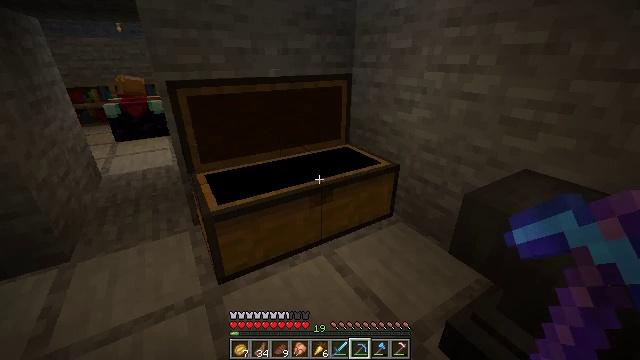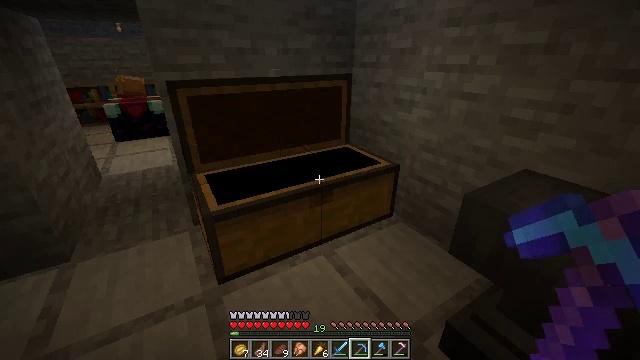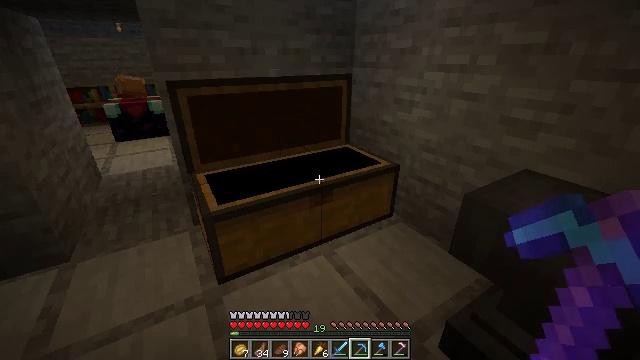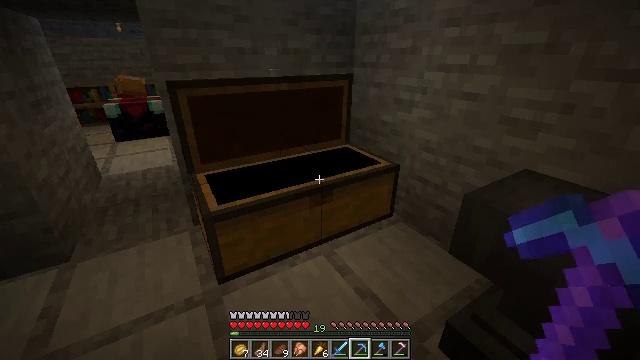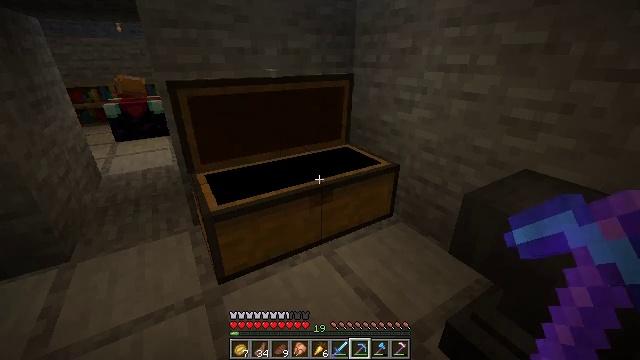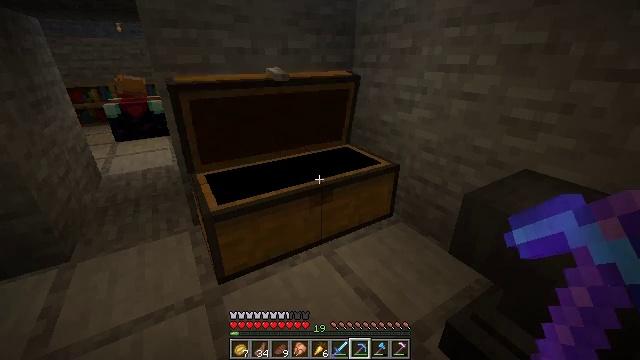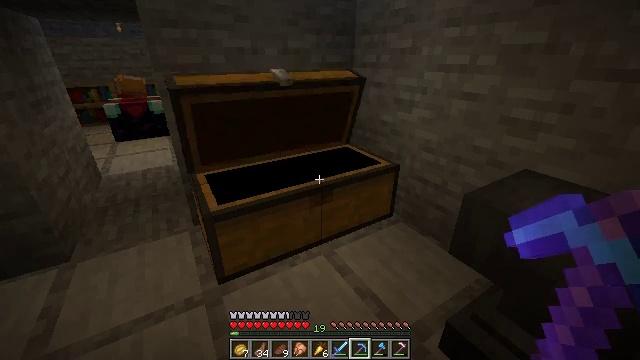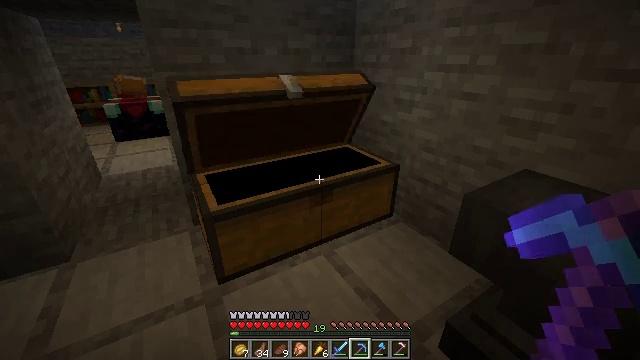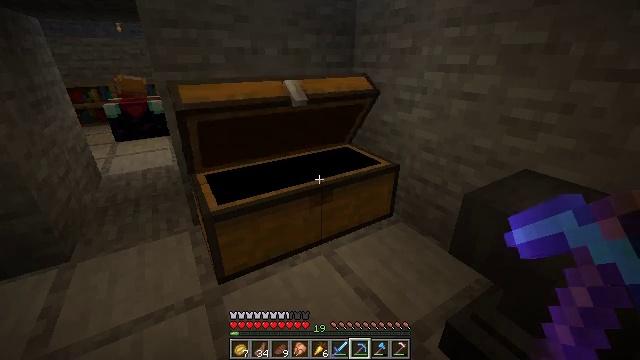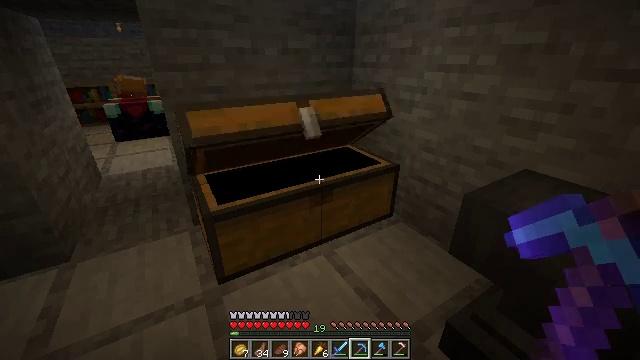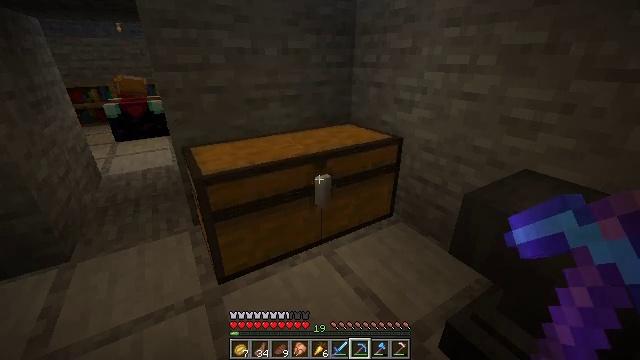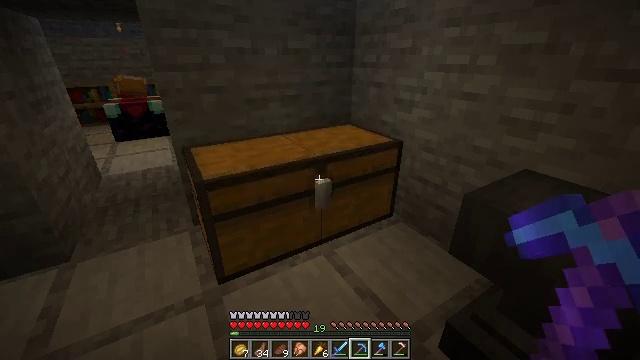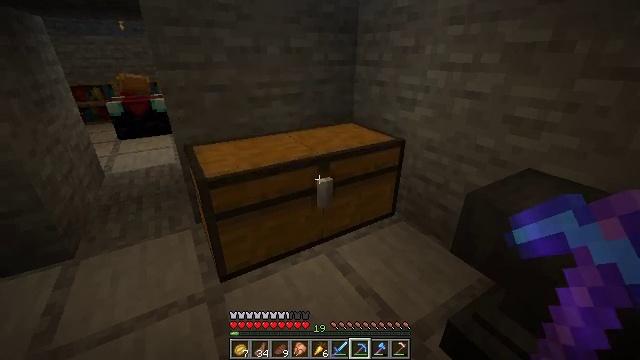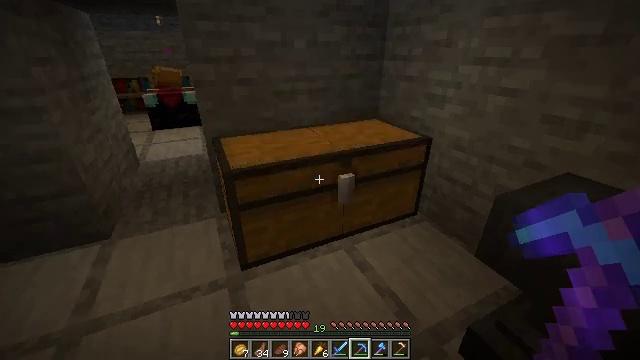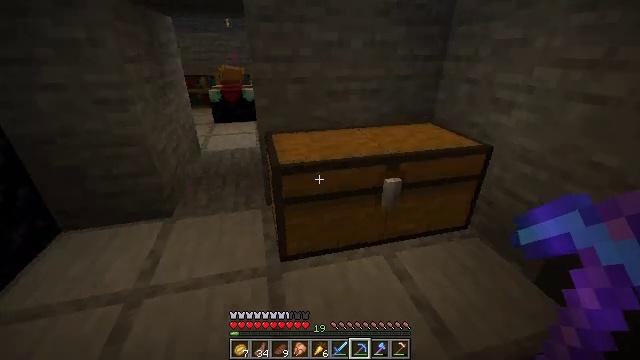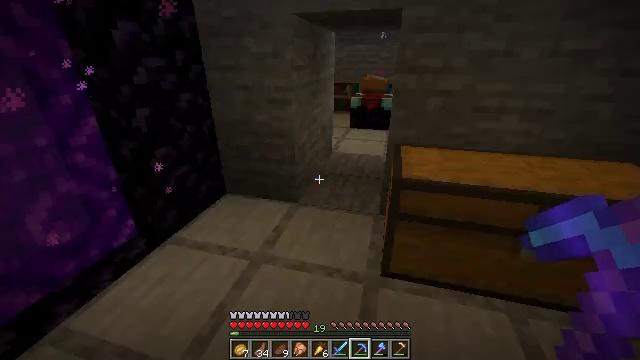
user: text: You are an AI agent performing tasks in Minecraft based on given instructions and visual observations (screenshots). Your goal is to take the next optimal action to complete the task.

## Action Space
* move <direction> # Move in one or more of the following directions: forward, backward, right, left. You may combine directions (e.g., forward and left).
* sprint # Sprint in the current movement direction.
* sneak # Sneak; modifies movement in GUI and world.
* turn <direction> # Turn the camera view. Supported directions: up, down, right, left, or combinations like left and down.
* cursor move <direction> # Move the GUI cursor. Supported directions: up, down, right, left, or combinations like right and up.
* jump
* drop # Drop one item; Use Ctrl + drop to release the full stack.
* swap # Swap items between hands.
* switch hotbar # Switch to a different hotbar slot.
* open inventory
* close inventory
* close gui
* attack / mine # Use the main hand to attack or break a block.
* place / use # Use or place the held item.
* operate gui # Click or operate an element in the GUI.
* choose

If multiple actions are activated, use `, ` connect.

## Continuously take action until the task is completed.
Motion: motion action
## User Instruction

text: Collect wheat crops.
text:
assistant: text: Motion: no_op
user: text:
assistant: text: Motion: no_op
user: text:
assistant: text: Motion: no_op
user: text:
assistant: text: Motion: no_op
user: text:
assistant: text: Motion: no_op
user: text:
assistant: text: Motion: no_op
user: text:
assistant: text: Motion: no_op
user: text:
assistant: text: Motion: no_op
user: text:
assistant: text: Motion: no_op
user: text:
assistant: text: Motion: no_op
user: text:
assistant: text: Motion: no_op
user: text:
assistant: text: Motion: no_op
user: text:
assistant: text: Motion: turn left and down
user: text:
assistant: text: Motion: turn left
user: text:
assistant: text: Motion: turn left and up
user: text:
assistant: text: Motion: turn left and up
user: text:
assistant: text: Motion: turn left and up
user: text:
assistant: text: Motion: turn left and up
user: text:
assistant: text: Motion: no_op
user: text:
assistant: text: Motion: no_op
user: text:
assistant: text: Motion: no_op
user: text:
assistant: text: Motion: no_op
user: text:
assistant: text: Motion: no_op
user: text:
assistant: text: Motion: move forward, turn left
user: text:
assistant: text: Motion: move forward, turn left
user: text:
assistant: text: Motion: move forward, turn left
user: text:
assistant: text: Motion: move forward, turn left
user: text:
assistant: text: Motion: move forward, turn left
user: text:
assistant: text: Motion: move forward
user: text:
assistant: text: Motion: move forward